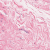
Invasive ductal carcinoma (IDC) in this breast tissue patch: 0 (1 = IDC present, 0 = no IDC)